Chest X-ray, PA view. Patient: 21 years old, sex M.
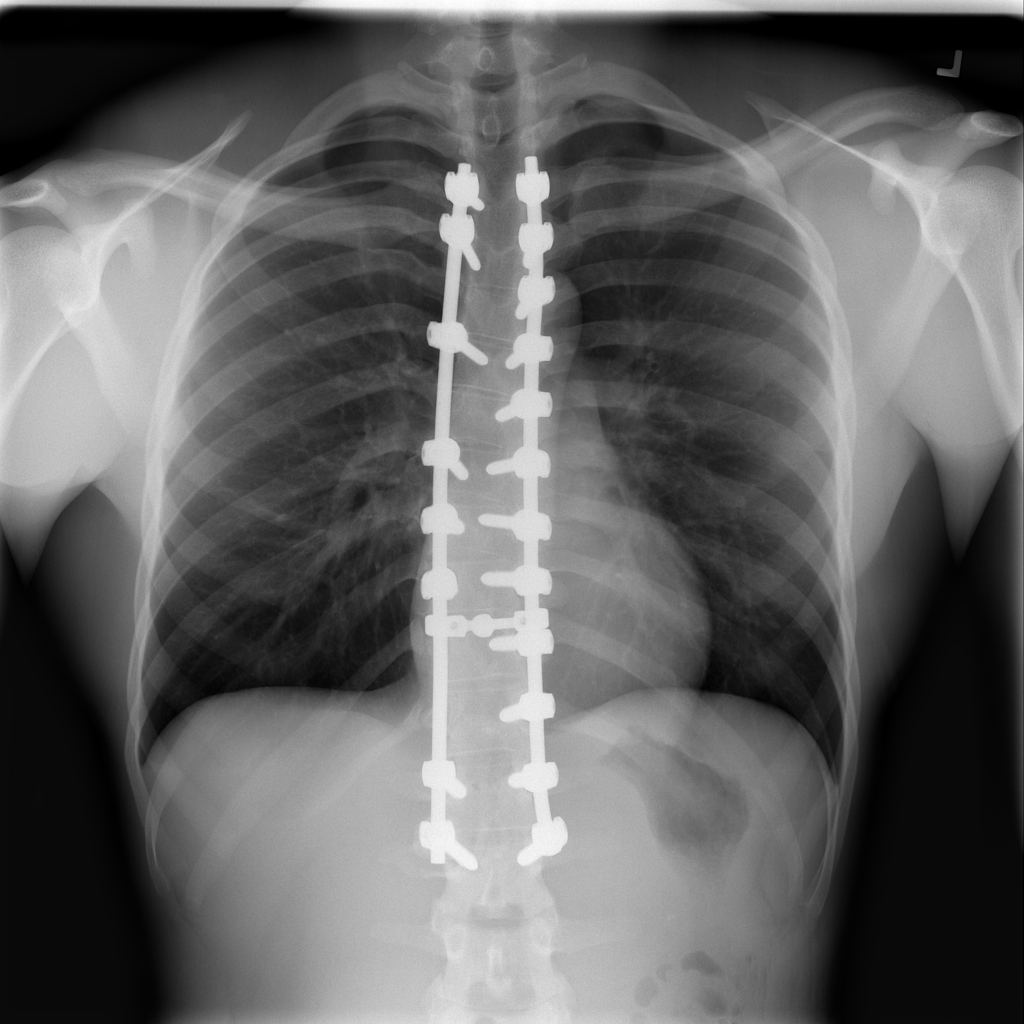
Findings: No Finding